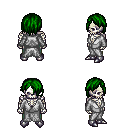
a pixel art fantasy rpg character, male body template, skeleton, white robe, teal pants, green bangs hairstyle, metal boots, four views (front, back, left, right), 2x2 character sprite sheet, small pixel art, hard edges, no anti-aliasing